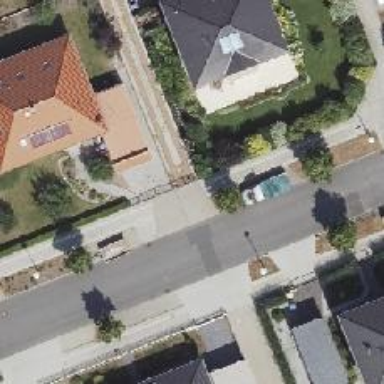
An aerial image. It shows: Driveway.